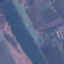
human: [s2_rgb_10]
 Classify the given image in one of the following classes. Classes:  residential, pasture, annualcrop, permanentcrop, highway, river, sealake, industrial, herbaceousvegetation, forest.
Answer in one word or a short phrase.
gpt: River